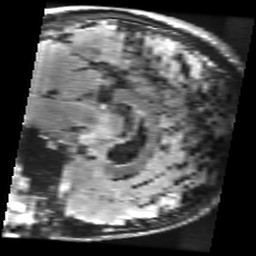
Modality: FLAIR
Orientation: sagittal
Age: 19
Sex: male
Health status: healthy
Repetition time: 12 s
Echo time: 0.09782 s